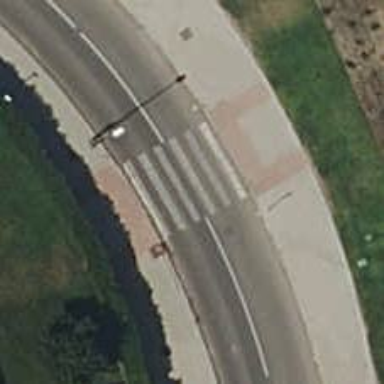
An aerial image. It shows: Uncontrolled crossing on the road.